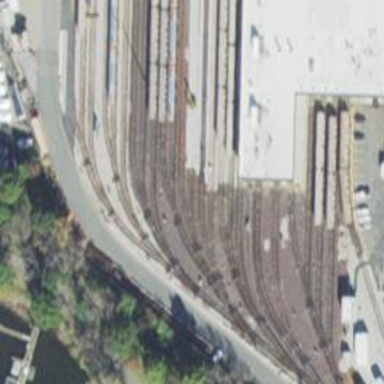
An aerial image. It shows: Yard area with electrified rail tracks.